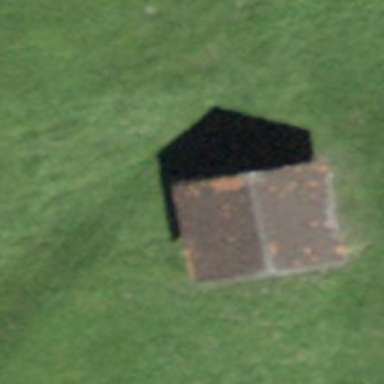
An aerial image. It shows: Rural barn.